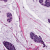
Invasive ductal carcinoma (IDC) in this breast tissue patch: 1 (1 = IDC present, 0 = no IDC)